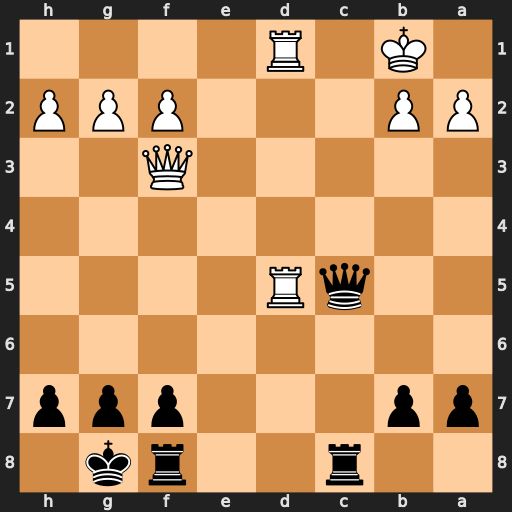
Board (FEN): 2r2rk1/pp3ppp/8/2qR4/8/5Q2/PP3PPP/1K1R4
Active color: b
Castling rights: -
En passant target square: -
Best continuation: Qc2+ Ka1 Qc1+ Rxc1 Rxc1#